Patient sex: F
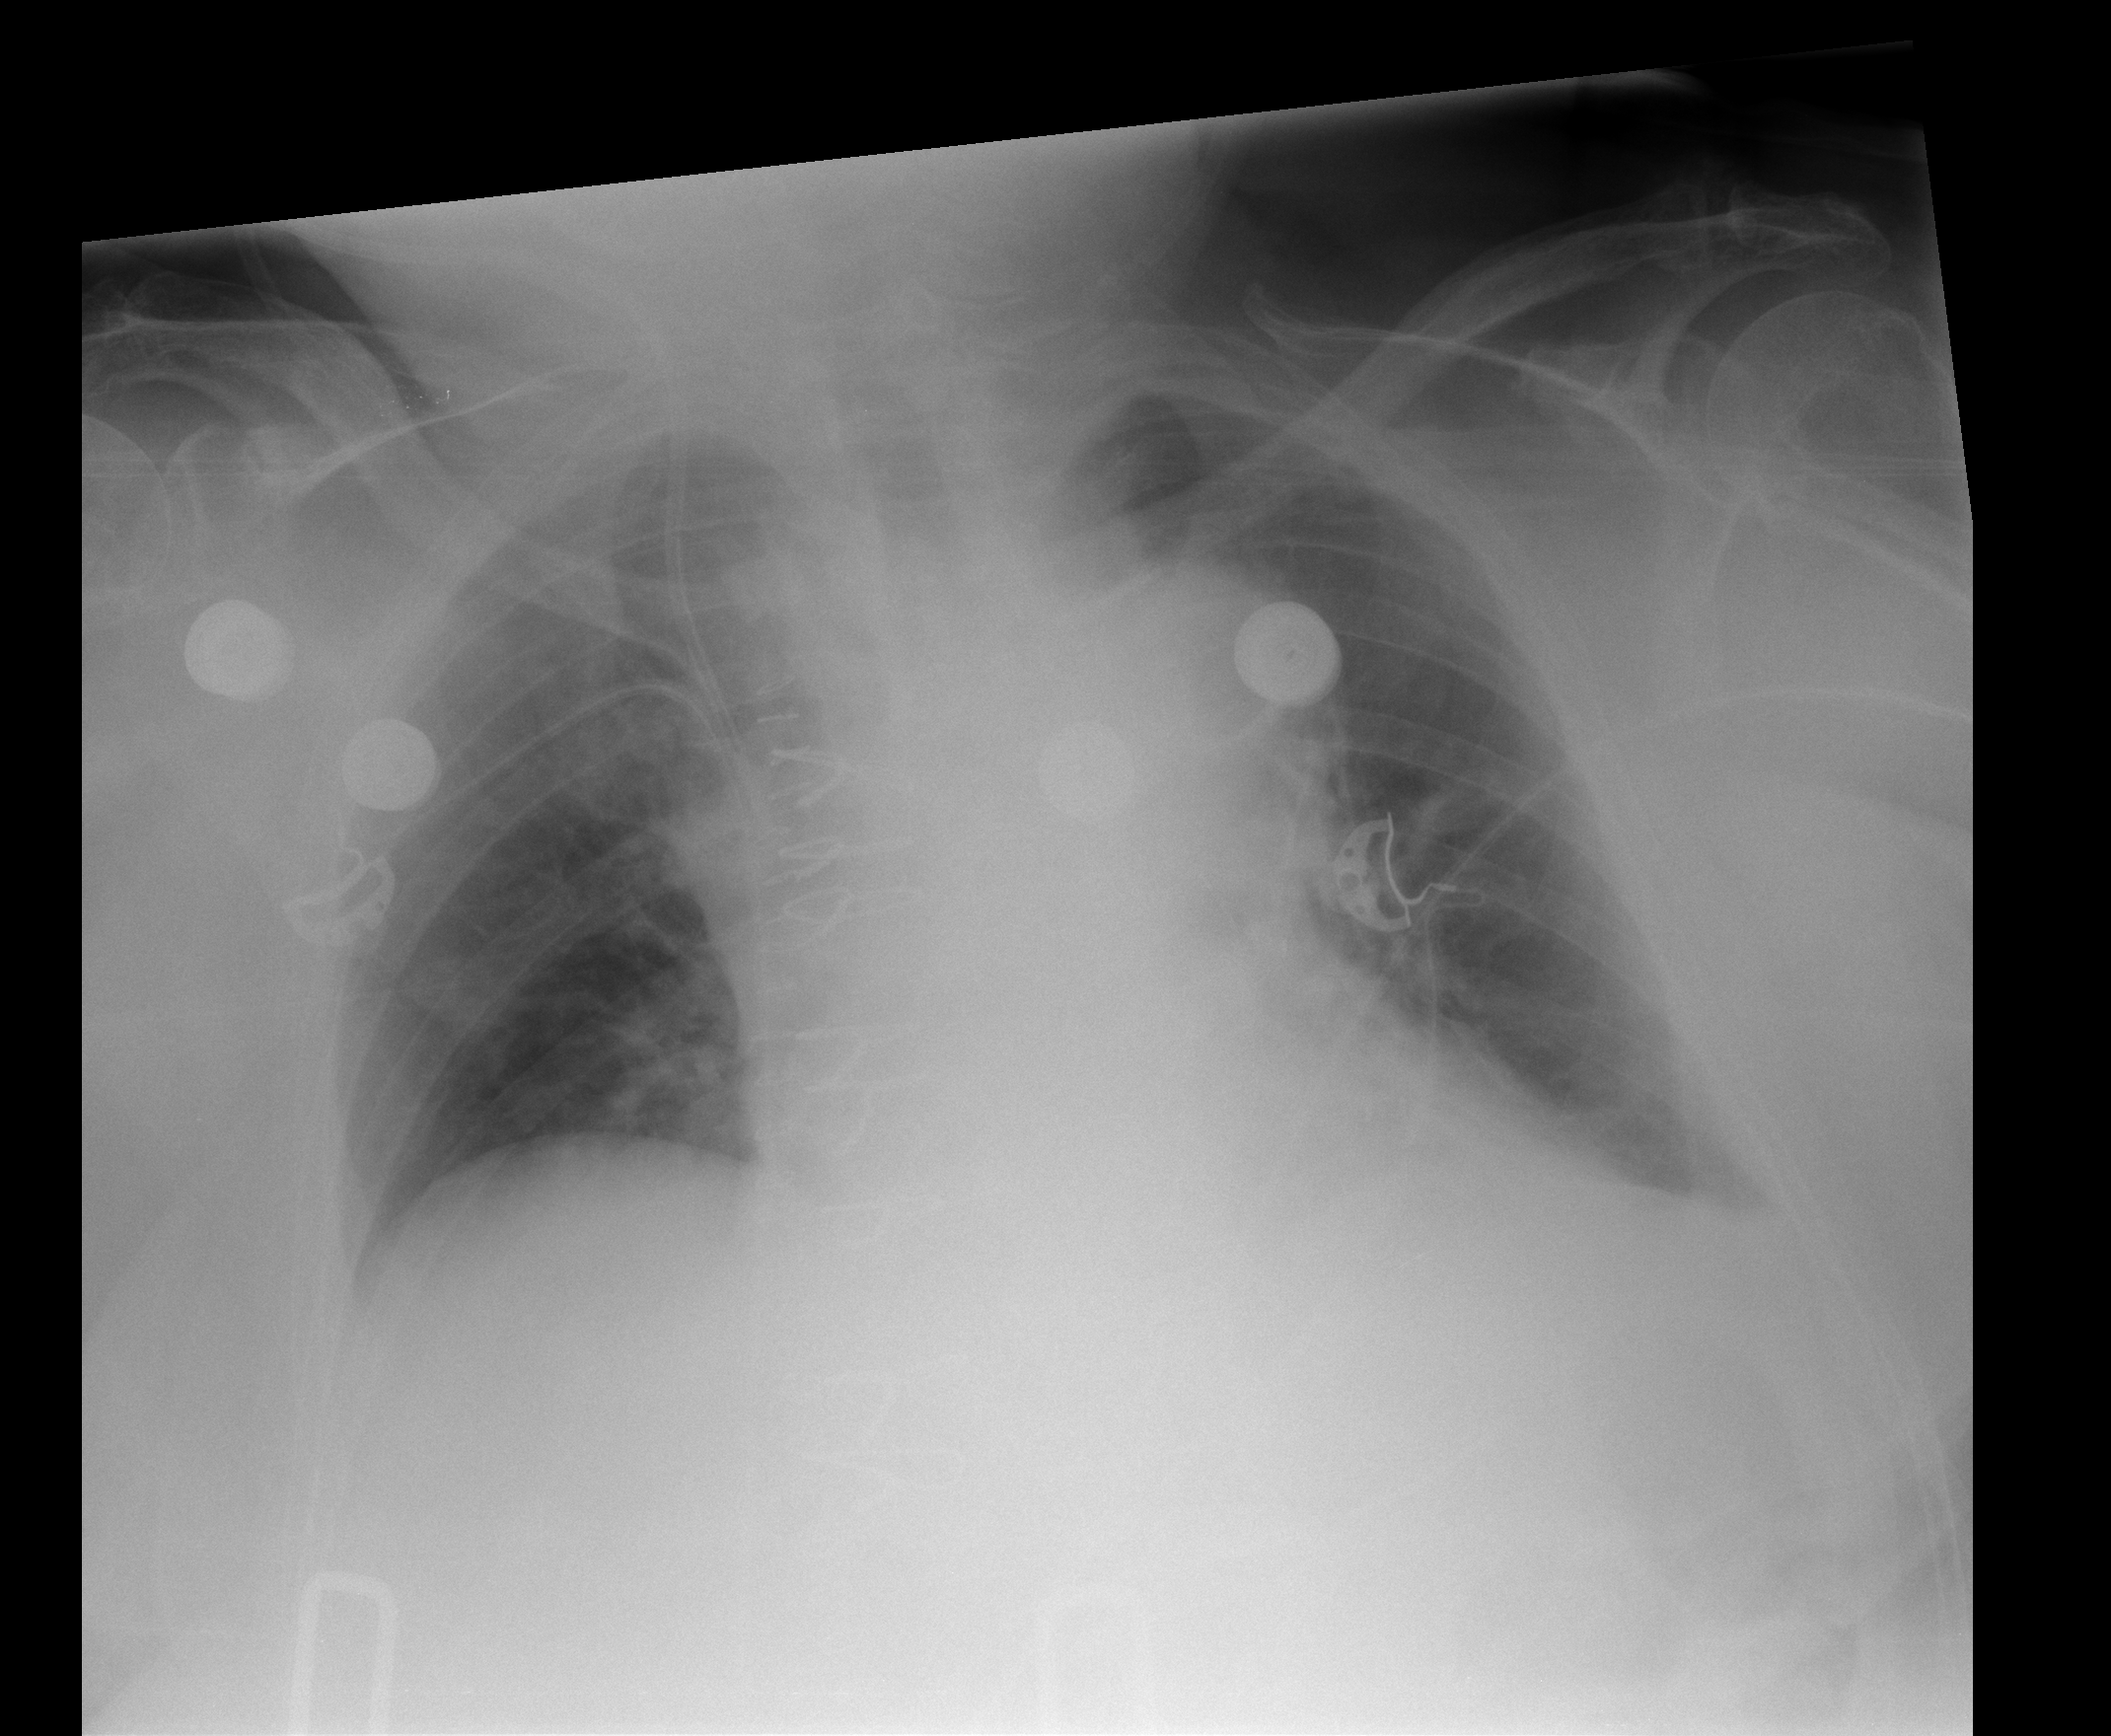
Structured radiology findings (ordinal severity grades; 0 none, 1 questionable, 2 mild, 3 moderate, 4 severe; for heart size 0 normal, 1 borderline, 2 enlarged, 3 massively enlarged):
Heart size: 1
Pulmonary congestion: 0
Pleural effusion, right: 1
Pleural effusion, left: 1
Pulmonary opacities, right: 0
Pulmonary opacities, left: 0
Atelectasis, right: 2
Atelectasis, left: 2